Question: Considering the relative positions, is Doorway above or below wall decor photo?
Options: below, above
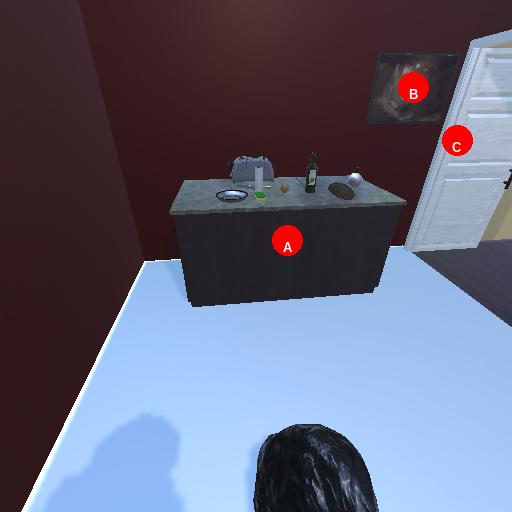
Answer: below